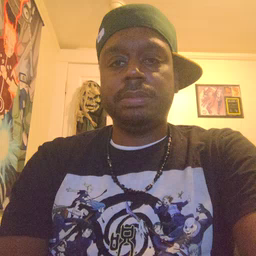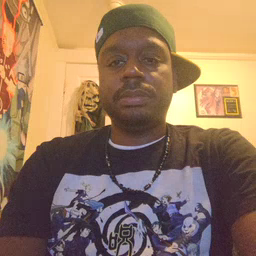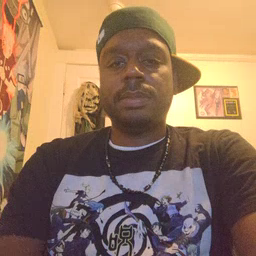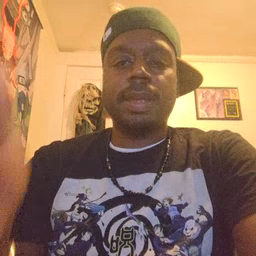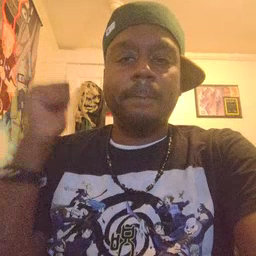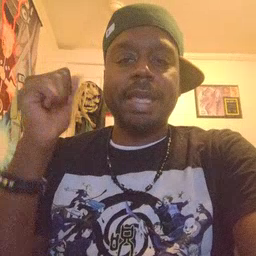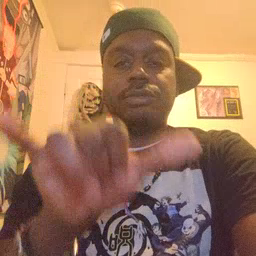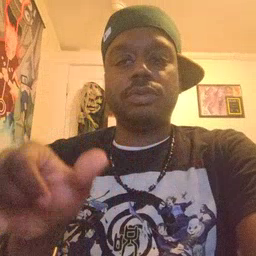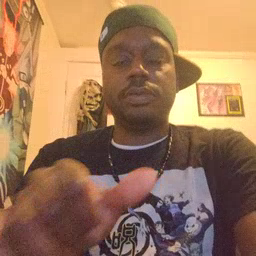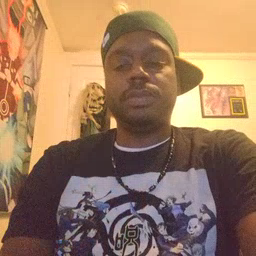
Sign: backyard